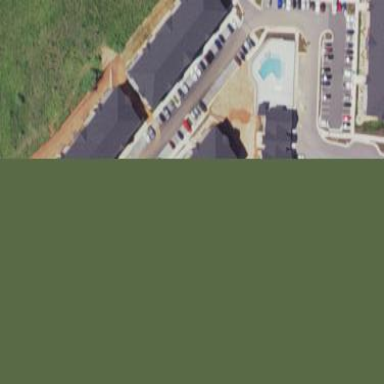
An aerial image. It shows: Image showing building with apartments.